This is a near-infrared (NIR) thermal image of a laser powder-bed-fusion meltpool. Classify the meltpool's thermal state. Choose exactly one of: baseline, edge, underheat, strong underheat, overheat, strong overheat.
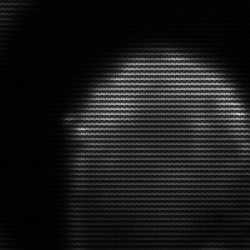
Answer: edge